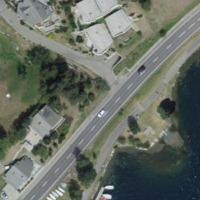
EUNIS habitat code: 26
Species observed at this site:
Fulica atra
Aythya fuligula